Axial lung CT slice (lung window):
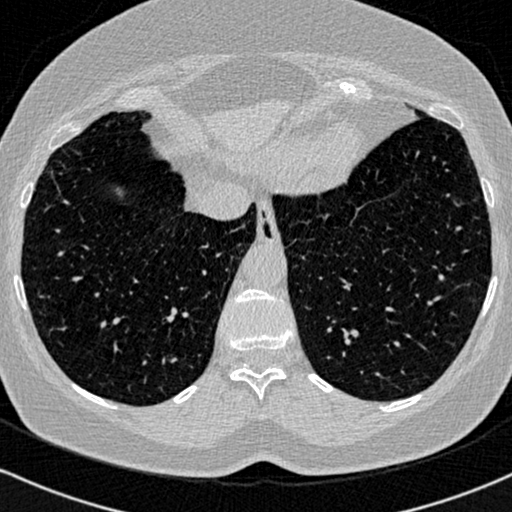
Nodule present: no